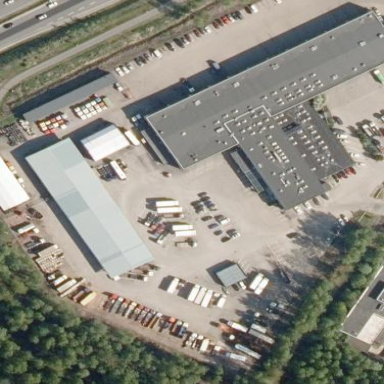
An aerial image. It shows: Industrial building with flat roof.